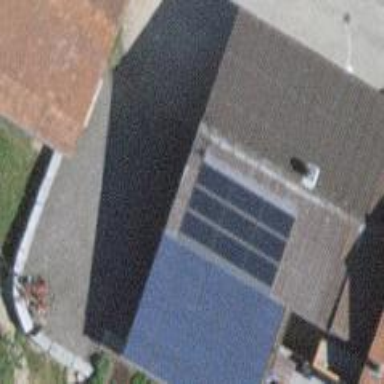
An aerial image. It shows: Solar power generator utilizing photovoltaic technology with solar photovoltaic panels.